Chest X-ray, PA view. Patient: 42 years old, sex F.
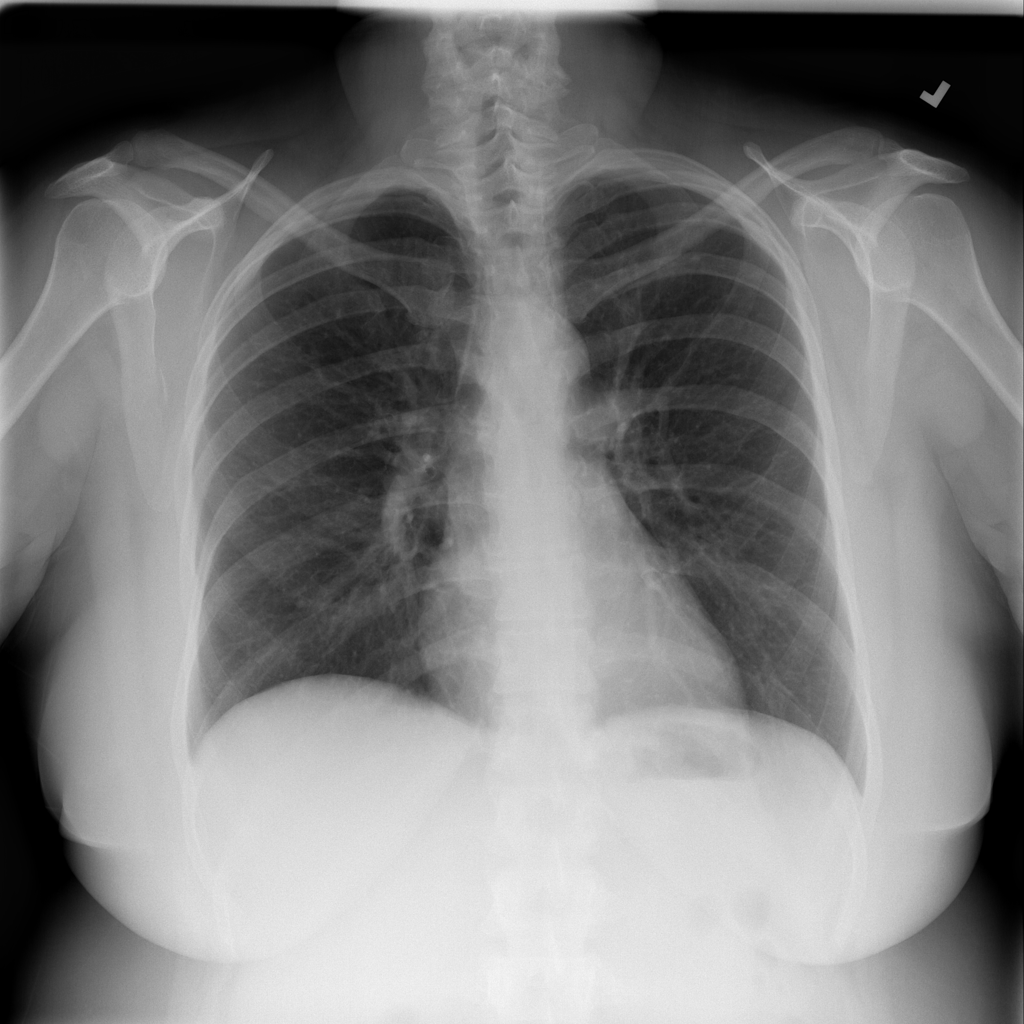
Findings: No Finding